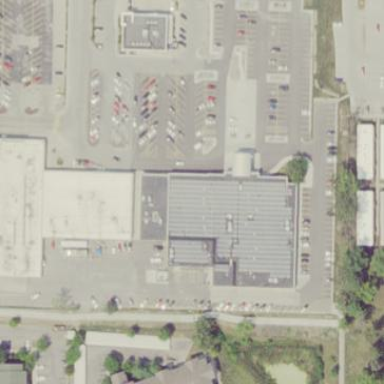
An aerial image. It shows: Clinic building providing healthcare services.